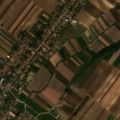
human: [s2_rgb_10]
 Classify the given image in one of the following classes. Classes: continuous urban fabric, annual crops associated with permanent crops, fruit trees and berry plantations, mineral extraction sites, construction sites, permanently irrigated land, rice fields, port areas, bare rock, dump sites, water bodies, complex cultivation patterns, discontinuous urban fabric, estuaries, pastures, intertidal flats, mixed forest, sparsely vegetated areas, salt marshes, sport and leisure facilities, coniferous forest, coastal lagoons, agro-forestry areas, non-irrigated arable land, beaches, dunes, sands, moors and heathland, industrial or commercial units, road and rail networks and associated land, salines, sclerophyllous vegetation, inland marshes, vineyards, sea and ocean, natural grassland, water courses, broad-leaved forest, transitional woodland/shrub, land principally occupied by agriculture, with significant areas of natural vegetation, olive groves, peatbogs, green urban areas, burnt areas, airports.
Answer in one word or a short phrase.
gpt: discontinuous urban fabric, non-irrigated arable land